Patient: sex M, age 54
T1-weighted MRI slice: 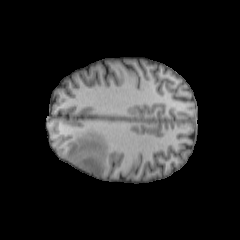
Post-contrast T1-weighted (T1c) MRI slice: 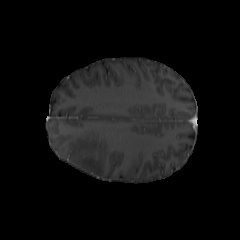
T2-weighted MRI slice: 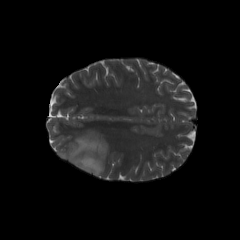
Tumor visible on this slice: yes
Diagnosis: Astrocytoma, IDH-wildtype
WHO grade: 3